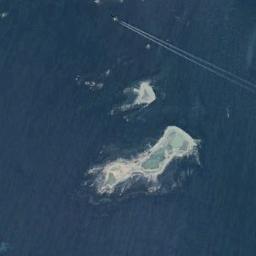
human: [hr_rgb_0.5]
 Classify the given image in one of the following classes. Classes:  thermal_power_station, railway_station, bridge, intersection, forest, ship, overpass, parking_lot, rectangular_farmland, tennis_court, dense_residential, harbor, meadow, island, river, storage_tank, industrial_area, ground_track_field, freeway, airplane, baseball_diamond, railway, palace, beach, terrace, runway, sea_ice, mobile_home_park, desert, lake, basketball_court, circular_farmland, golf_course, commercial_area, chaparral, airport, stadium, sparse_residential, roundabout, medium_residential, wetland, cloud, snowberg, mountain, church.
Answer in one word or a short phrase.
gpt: island